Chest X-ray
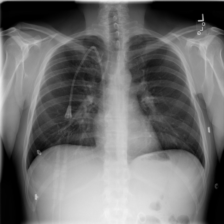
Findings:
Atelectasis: negative
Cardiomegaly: negative
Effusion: negative
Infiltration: negative
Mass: negative
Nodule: negative
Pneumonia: negative
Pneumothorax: negative
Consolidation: negative
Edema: negative
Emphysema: negative
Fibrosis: negative
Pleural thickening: negative
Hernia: negative